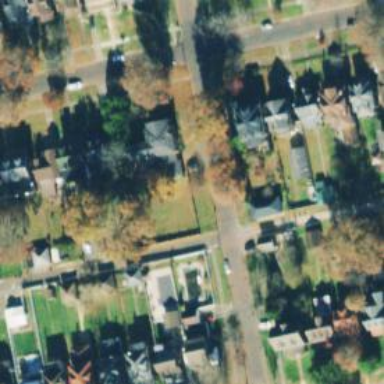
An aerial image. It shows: Alley classified as service road.